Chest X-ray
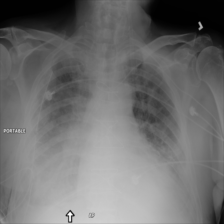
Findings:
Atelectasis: negative
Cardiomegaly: negative
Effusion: negative
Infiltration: negative
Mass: negative
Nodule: negative
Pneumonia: negative
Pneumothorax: negative
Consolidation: negative
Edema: positive
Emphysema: negative
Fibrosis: negative
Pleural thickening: negative
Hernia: negative